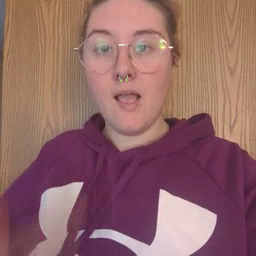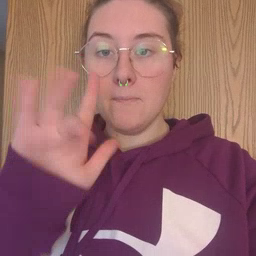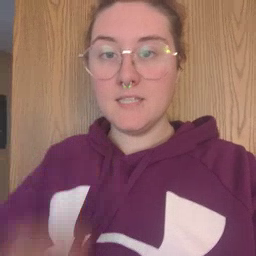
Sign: empty